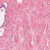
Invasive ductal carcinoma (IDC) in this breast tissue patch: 0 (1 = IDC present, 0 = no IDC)